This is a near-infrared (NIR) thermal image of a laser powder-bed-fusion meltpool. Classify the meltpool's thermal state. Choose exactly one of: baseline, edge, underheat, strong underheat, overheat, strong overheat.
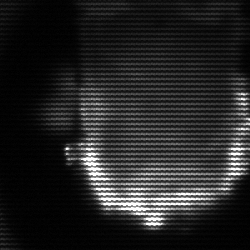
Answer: baseline